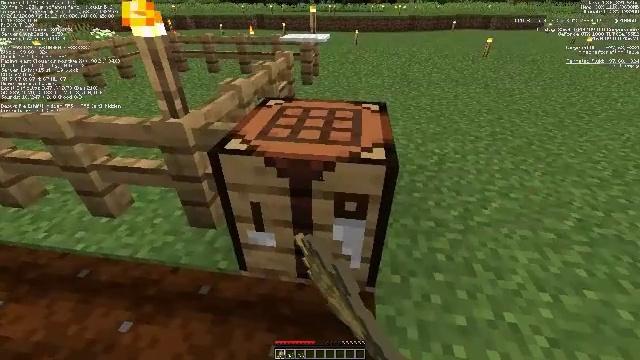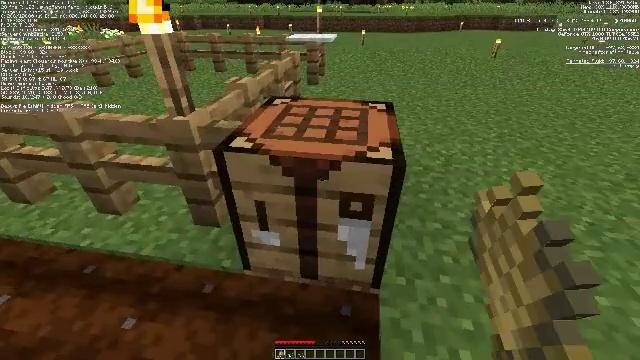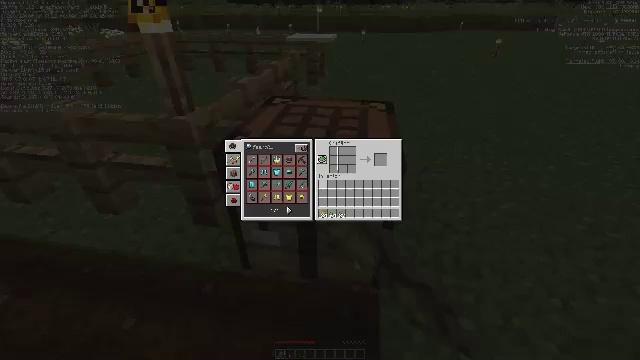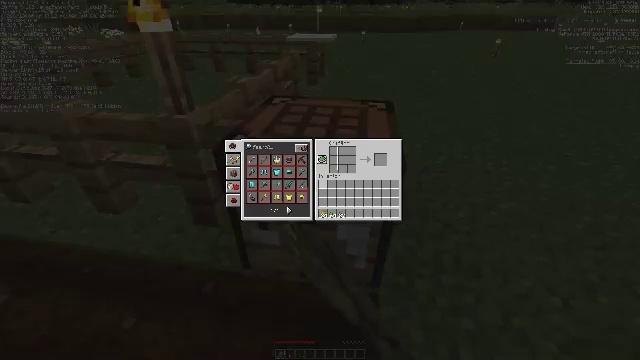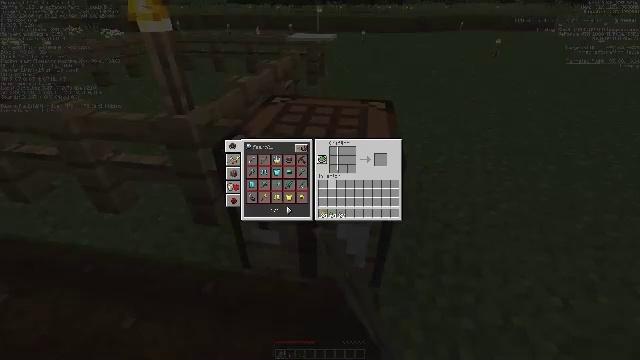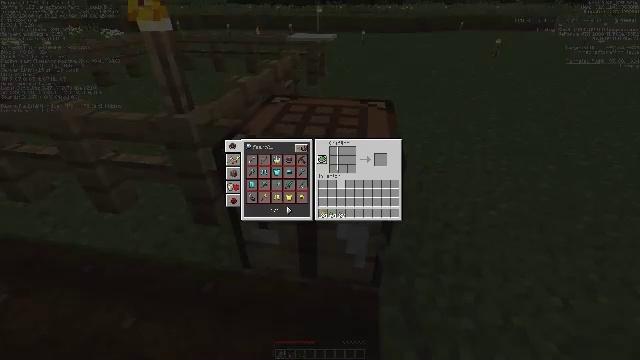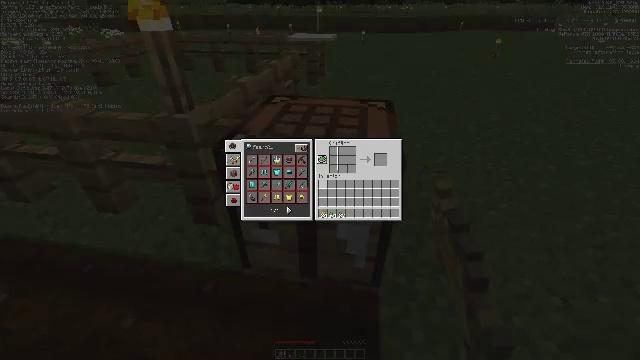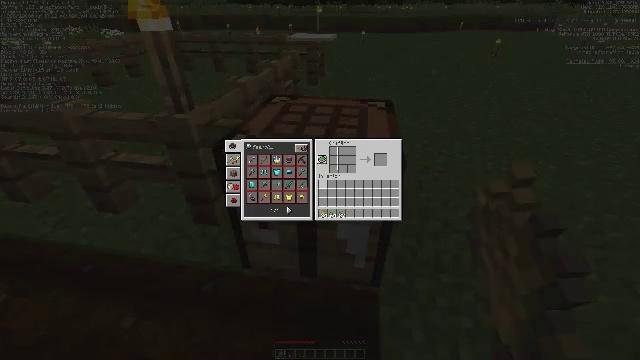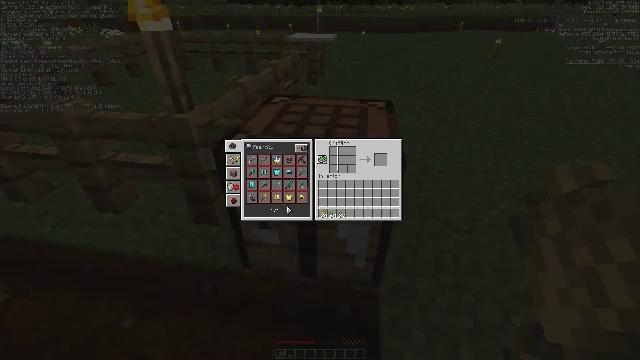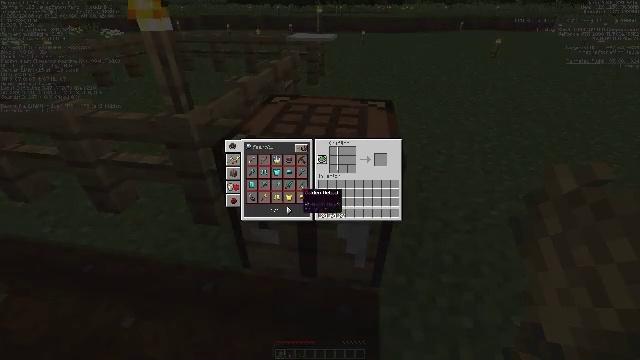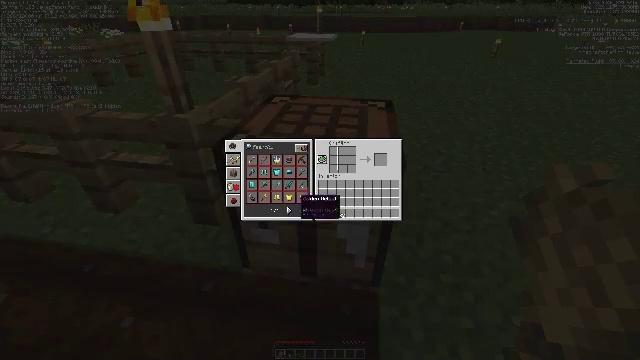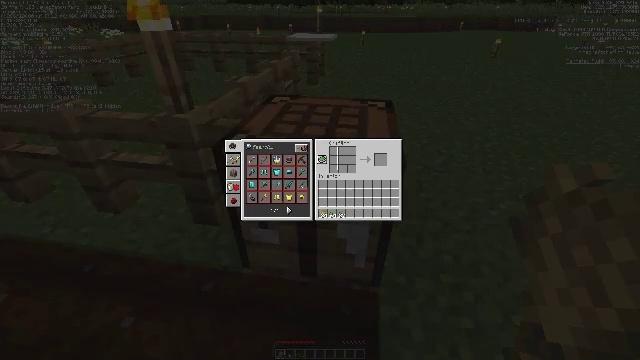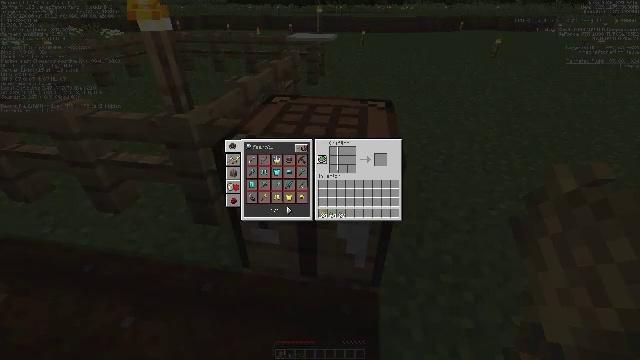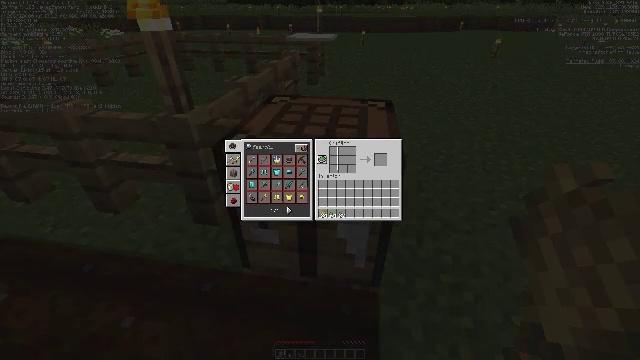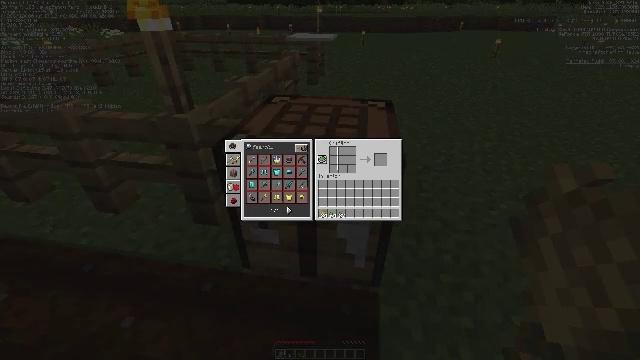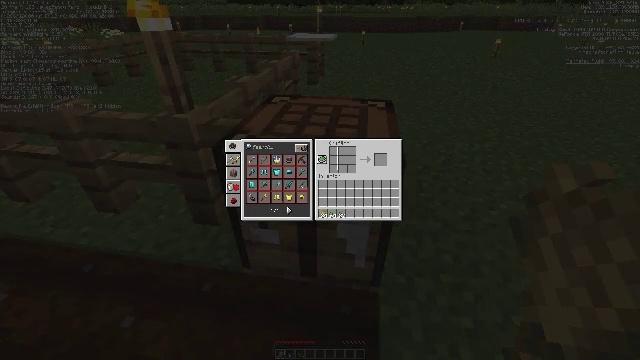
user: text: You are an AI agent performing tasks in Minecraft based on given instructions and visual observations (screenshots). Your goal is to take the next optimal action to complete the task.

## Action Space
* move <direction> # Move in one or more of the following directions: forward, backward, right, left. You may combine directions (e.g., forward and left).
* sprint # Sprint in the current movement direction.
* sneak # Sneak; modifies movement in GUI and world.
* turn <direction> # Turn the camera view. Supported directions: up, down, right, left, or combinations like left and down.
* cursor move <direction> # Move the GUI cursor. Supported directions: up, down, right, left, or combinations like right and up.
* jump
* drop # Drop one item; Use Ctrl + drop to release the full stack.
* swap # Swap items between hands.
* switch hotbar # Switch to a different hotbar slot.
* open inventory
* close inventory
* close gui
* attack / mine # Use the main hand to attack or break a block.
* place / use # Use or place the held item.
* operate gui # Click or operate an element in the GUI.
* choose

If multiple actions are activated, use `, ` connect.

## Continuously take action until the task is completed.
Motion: motion action
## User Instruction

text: Combine wheat to craft a hay block.
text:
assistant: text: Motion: turn left, use / place
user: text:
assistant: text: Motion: turn right
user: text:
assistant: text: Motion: no_op
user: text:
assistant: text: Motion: turn right
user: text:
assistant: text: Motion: turn right
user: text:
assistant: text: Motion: no_op
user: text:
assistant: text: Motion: no_op
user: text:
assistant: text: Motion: turn left and down
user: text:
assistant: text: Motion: turn left and down
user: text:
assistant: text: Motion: turn down
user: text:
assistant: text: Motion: turn down
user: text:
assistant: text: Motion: turn right and down
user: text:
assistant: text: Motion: no_op
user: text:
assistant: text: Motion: no_op
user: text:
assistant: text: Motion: turn right
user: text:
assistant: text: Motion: turn right
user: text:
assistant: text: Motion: no_op
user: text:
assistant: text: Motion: no_op
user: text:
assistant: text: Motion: attack / mine
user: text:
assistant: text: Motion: attack / mine
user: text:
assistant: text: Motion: attack / mine
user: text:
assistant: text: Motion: turn up
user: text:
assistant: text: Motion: turn right and up
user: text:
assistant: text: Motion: turn up
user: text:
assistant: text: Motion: turn up
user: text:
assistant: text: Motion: no_op
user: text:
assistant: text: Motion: no_op
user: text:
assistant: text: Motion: no_op
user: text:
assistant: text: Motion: no_op
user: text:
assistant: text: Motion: attack / mine